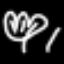
Label: leaf